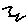
Label: zigzag